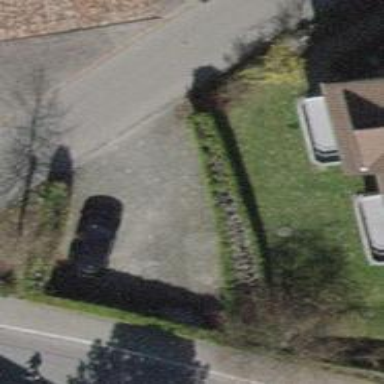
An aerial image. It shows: Hedge acting as barrier.